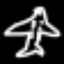
Label: airplane